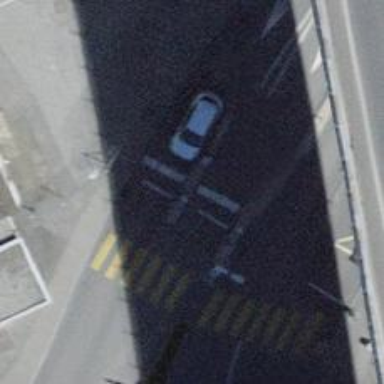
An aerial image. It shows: Lift gate barrier.